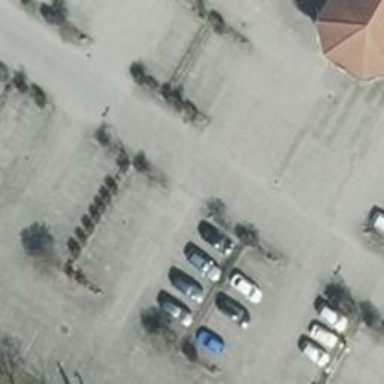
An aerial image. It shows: Road serving as parking aisle.